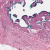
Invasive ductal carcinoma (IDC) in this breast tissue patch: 0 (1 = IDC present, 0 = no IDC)